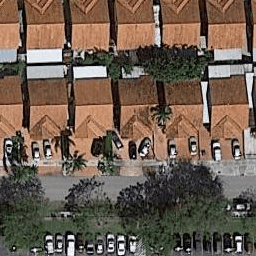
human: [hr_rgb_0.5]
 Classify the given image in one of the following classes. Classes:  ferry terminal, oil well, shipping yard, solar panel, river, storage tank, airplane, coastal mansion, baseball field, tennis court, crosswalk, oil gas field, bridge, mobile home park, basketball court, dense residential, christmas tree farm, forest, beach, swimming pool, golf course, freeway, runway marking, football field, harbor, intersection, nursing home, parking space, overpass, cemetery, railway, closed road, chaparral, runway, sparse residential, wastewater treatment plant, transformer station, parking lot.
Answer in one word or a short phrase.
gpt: dense residential